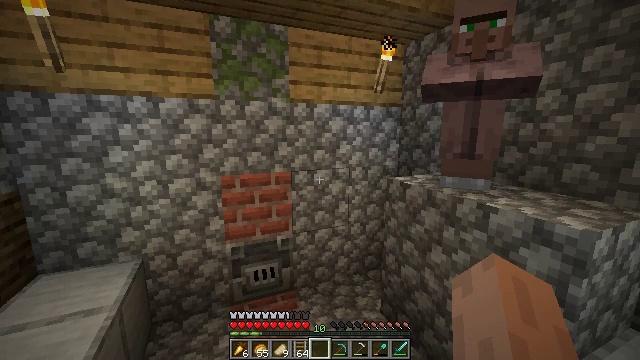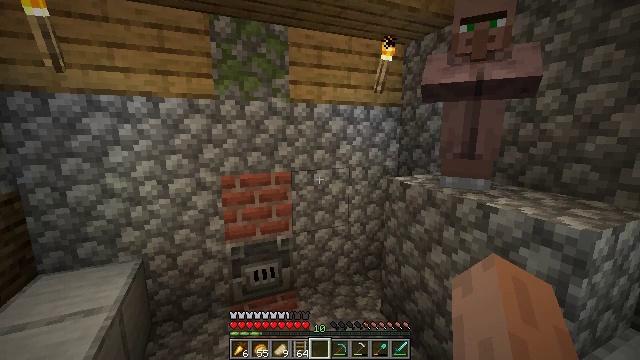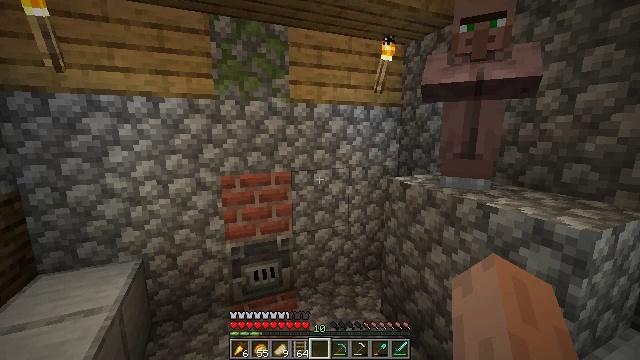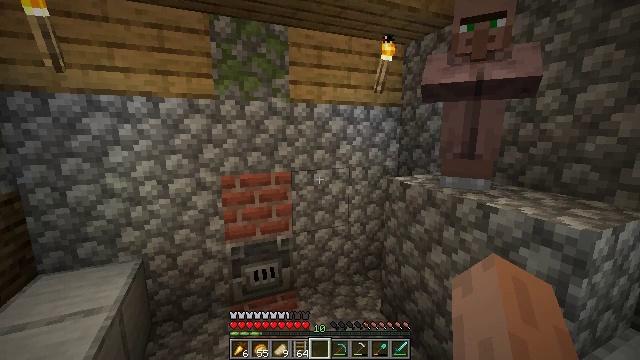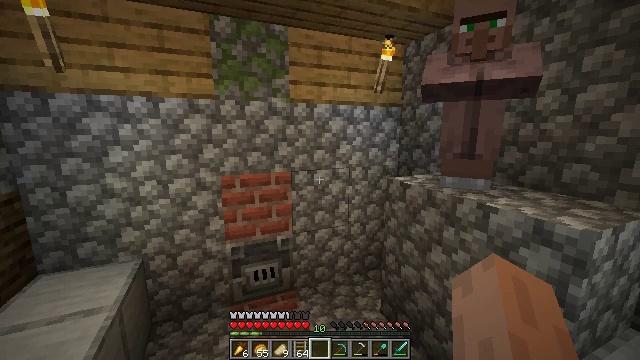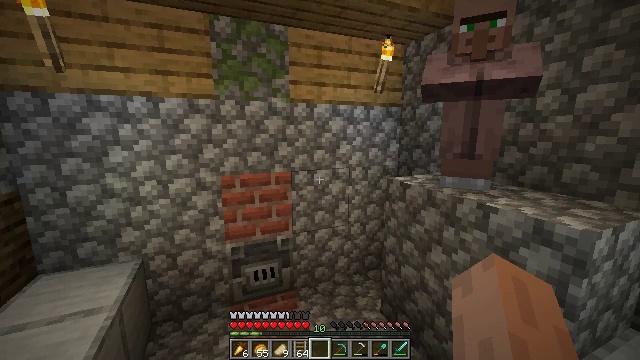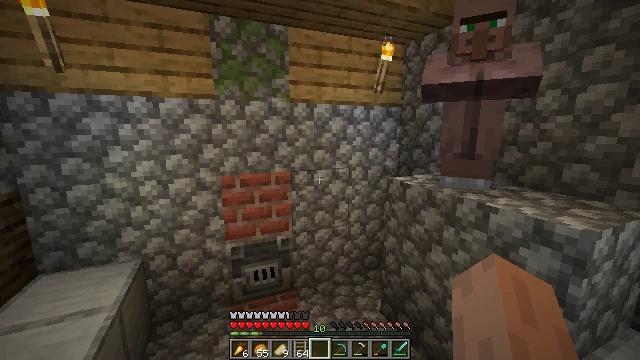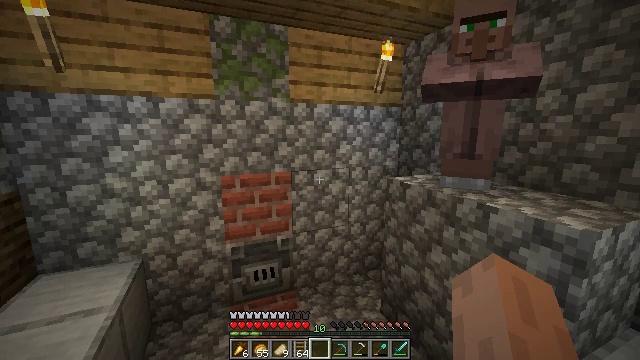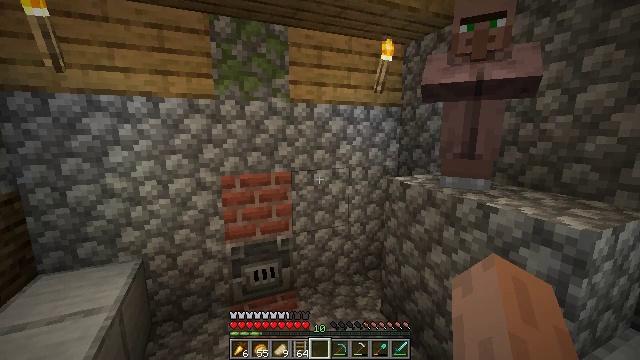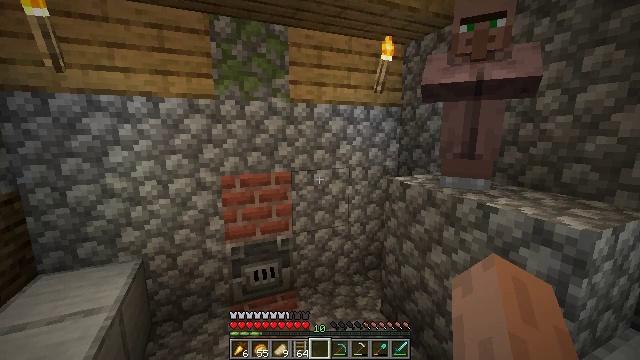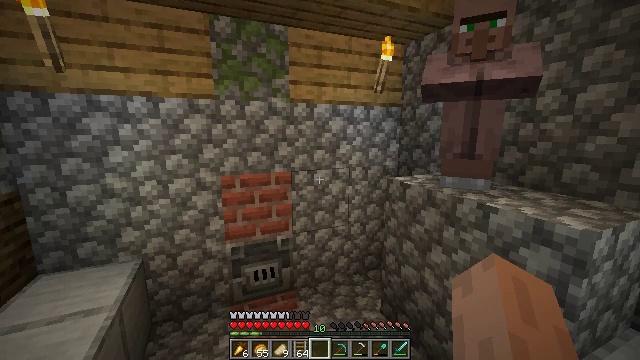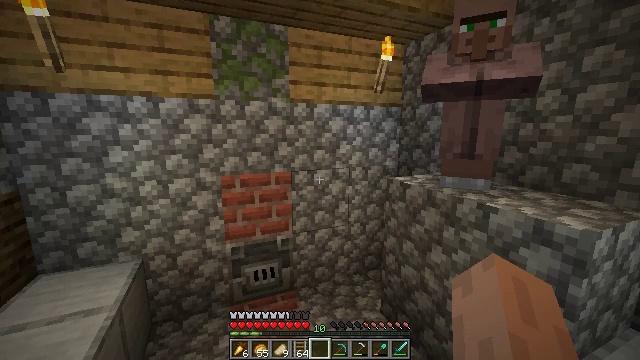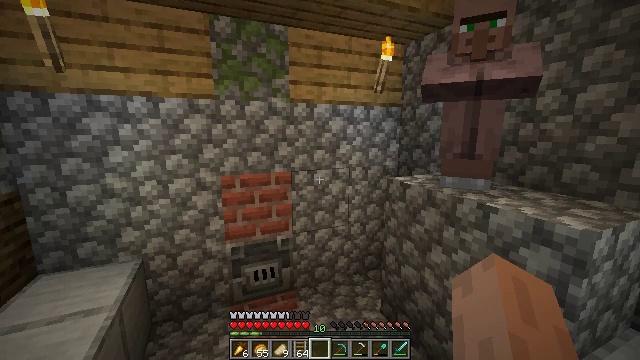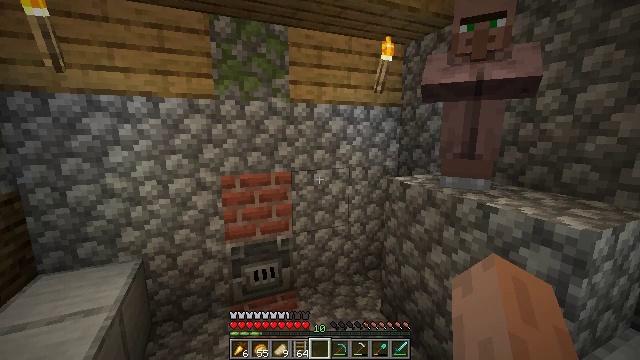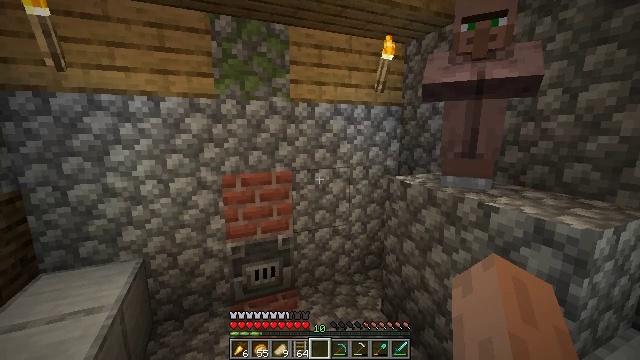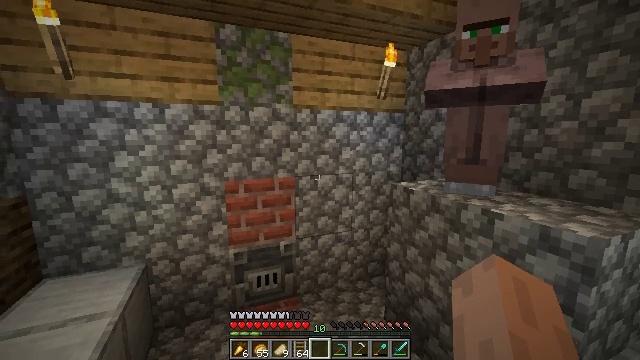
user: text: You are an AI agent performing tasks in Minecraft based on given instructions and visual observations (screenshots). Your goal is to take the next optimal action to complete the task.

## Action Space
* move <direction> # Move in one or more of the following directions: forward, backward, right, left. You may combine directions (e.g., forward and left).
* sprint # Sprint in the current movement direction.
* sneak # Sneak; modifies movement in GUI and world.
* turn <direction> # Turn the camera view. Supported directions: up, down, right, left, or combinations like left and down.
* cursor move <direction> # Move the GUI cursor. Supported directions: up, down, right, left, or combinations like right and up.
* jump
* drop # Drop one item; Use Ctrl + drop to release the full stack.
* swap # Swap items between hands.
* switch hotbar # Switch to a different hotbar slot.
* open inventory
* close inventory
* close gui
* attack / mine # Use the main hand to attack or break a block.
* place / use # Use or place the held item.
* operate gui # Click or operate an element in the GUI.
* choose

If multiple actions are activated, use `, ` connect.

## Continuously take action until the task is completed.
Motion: motion action
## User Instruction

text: Mine bricks from a structure.
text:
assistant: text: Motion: no_op
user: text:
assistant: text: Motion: no_op
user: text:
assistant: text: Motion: no_op
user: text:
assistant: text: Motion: no_op
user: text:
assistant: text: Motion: no_op
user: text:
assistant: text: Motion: no_op
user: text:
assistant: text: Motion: no_op
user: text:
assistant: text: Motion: no_op
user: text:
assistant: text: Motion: no_op
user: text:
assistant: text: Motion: no_op
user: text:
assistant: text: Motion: no_op
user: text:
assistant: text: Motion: no_op
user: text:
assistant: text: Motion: no_op
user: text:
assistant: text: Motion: no_op
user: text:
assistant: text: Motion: turn up
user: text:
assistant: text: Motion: no_op
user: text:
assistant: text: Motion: no_op
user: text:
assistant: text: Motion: no_op
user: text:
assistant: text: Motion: no_op
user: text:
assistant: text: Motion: no_op
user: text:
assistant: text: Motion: no_op
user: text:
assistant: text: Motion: no_op
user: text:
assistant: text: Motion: no_op
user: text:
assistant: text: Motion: no_op
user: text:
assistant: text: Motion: no_op
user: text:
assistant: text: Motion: no_op
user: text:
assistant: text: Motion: no_op
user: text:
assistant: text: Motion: no_op
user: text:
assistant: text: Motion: no_op
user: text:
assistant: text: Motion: no_op